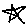
Label: star